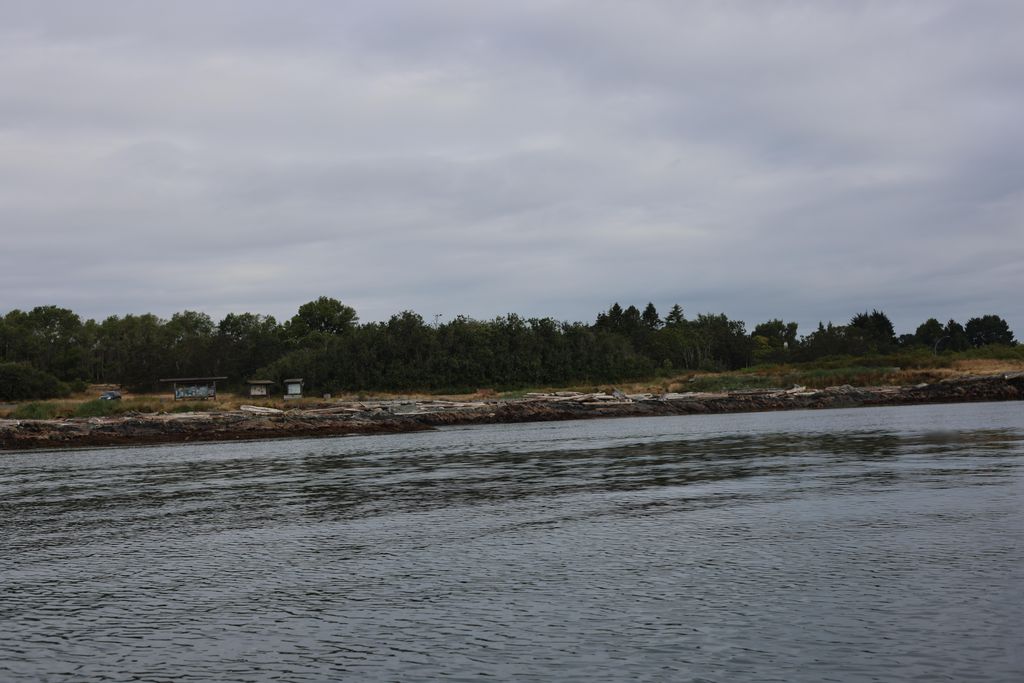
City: victoria